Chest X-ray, PA view. Patient: 67 years old, sex F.
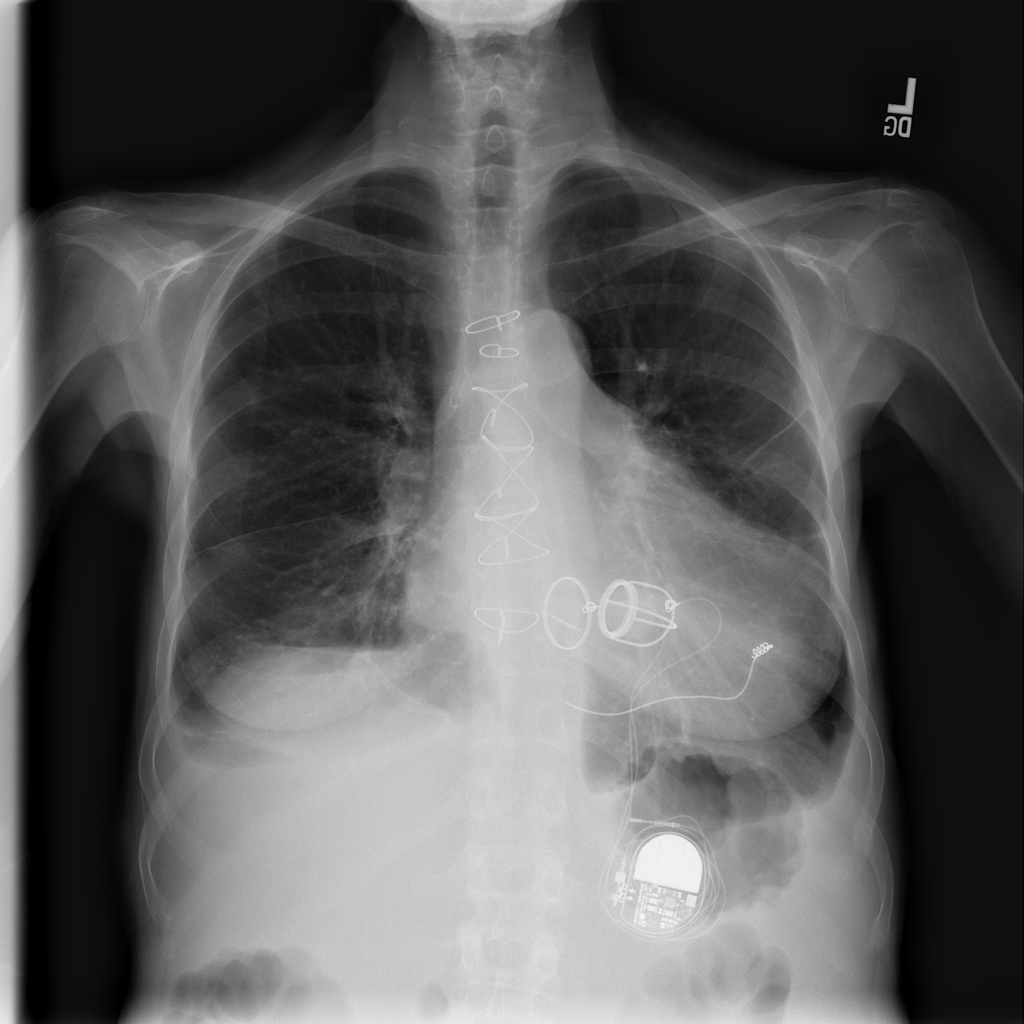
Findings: Consolidation, Effusion